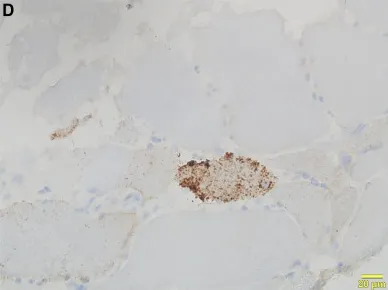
Histological features of right biceps brachii biopsy. (D) Fine granular expression of p62 is present in the sarcoplasm of scattered myofibers with p62 immunohistochemical staining.
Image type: pathology (immunostaining)